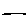
Label: line